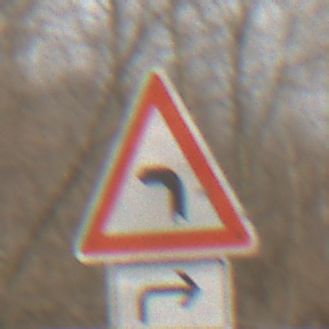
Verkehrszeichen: KurveLinks
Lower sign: RichtungsangabeDurchPfeile5
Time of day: MorningAfternoon
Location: Outdoor (Nature)
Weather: PartlyCloudy
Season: Winter
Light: Natural